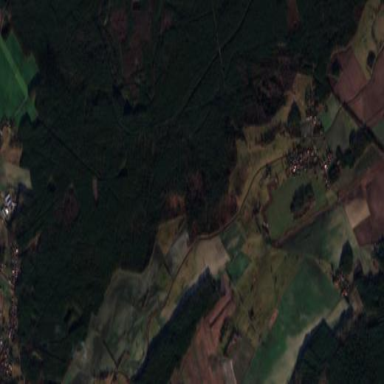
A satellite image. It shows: Picturesque farmland scene.